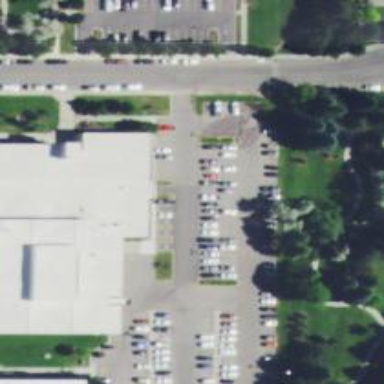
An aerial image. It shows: Parking space.